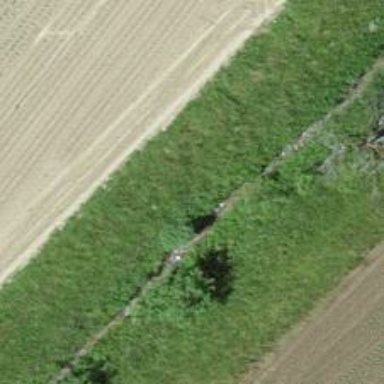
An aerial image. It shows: Ditch in the surroundings.